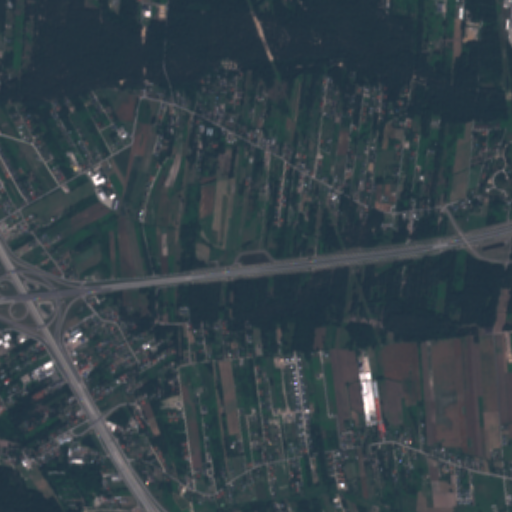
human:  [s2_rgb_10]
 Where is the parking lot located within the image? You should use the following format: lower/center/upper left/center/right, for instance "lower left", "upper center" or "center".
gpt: The parking lot is located in the lower left of the image.
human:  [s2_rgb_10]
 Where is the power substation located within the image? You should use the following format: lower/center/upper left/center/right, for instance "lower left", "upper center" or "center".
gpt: The power substation is located in the upper left of the image.
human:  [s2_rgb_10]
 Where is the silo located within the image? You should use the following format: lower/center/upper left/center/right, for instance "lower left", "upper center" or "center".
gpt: The silo is located in the upper left of the image.
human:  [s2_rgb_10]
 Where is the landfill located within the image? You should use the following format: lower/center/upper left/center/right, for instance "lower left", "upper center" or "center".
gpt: There is no landfill in the image.